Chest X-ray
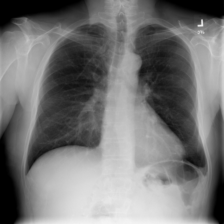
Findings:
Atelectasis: negative
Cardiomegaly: negative
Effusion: negative
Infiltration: negative
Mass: negative
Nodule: positive
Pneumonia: negative
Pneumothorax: negative
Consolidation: negative
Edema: negative
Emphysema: negative
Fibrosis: negative
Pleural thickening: negative
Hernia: negative